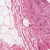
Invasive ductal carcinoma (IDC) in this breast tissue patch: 0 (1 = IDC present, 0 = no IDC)